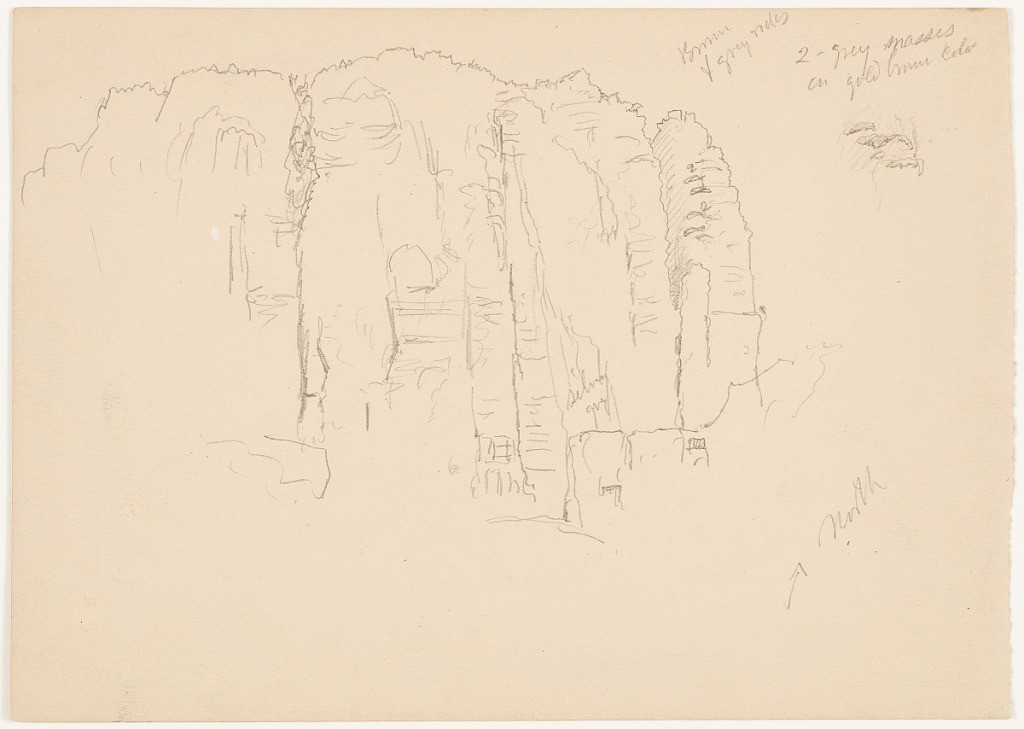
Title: Cliffs and Pinnacles, Petra, Jordan
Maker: Frederic Edwin Church, American, 1826–1900
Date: February 20-22, 1868
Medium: Graphite on off-white wove paper; verso: graphite
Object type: drawing
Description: Landscape study of a tall cliff face in the Mountains of Edom near Petra, in present-day Jordan. This bulging, rocking prominence dominates the composition at center and is characterized by its sheer cliffs at right and center. Several gullies, pinnacles, and rock strata are variously rendered thoughout the cliffs. Possible architectural carvings are visible at the base of the cliffs, at center.

Verso: Possibly unfinished landscape sketch showing rocky slopes and mountainsides in Petra, in present-day Jordan. A tall, round pillar is visible at left, with a doorway or frame carved into the rock below at right.